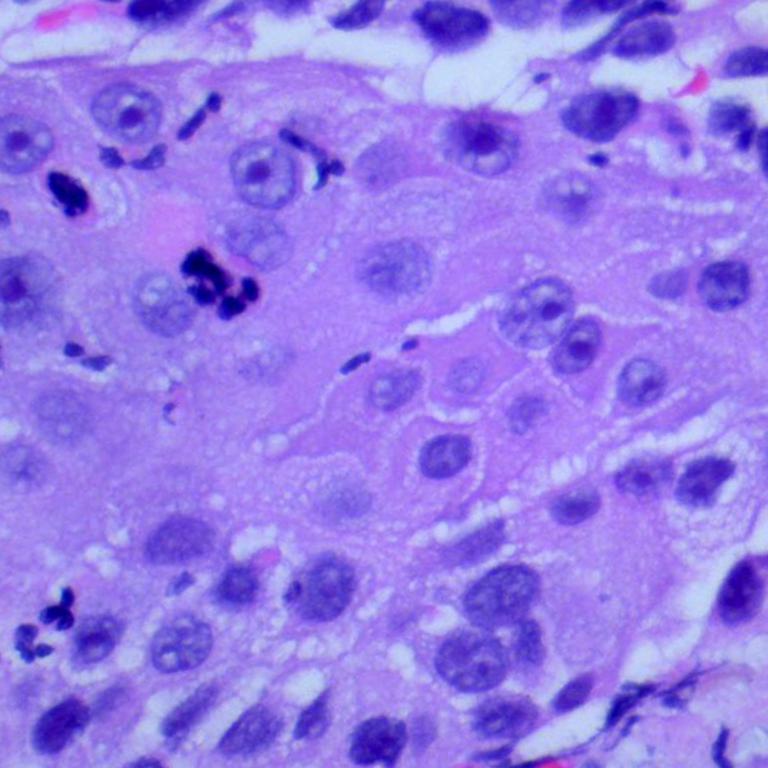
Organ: lung
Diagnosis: squamous carcinomas